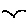
Label: bird